Question: I have written a c# application using LogParser to read IIS Log files.application works fine in my development machine but on server i get the following error.
'''
Access to the path 'C:\inetpub\logs\LogFiles\W3SVC1' is denied
'''
how can i correct it?
I tried to add Relevant permissions to intpub folder but i can not add a new user(ISUSR,NETWORK SERVICES or ASPNET)
because it doesn't show the add button only shows Edit.plz see image

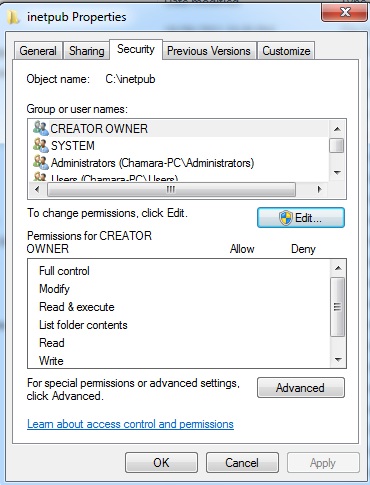
Answer: Clicking the 'Edit' button and confirming the subsequent UAC prompt brings up a dialog that allows you add or edit users and groups and their permissions.